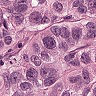
Metastatic tissue present: yes